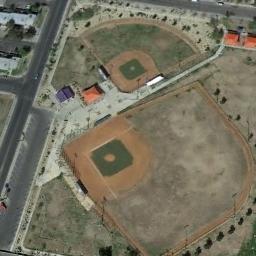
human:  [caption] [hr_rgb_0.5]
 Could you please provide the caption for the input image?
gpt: Two baseball diamonds of different sizes surrounded by some trees and some roads beside .

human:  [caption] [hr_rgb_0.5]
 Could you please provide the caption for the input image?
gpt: A big baseball diamond and a small baseball diamond are next to a road .

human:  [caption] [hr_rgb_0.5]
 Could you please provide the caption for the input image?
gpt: There are two baseball diamonds in the grass along the roads .

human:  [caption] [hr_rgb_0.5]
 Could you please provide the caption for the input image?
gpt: The baseball field is sparsely covered by vegetation .

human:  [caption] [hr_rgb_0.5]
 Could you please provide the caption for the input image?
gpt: One road is next to two baseball diamonds .